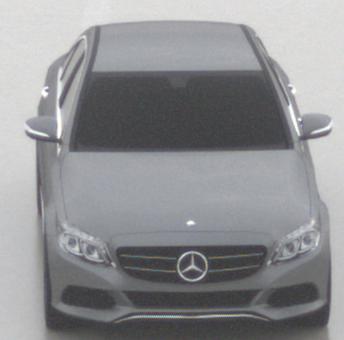
Make: Mercedes-Benz
Model: C 160
Detailed model: C-Class (205) Limousine
Model produced from: 2015/04
Model produced until: 2018/04
Doors: 4
Color: gray
Road condition: wet road
Daytime: morning or afternoon
Contrast: low contrast